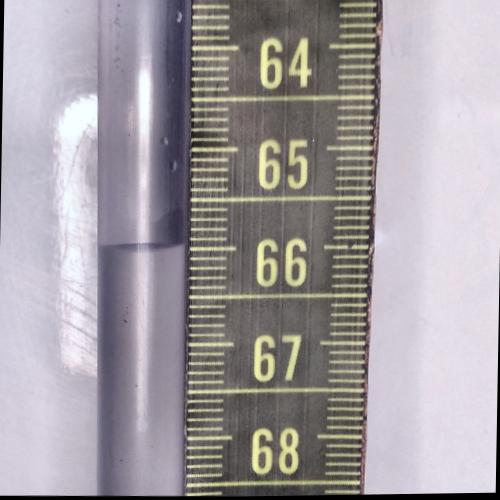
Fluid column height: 66.0 cm